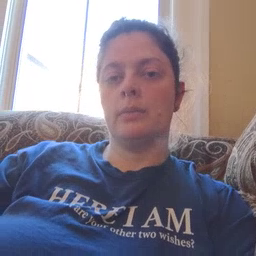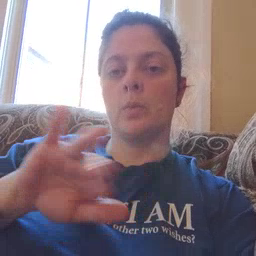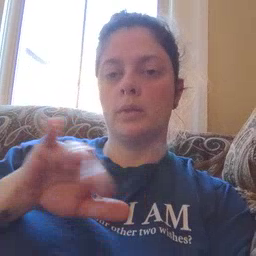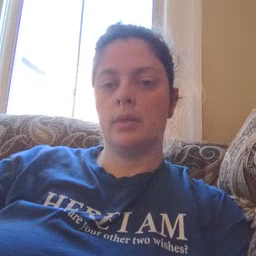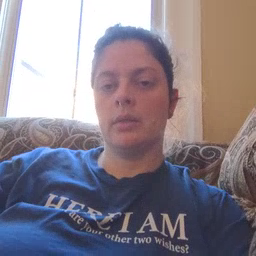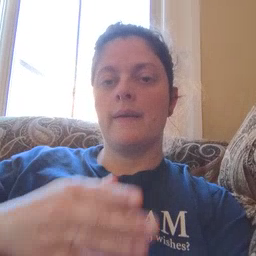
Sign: pool